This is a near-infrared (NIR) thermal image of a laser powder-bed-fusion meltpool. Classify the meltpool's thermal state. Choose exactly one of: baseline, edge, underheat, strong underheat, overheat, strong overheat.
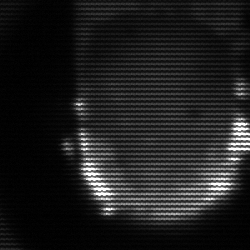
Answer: baseline